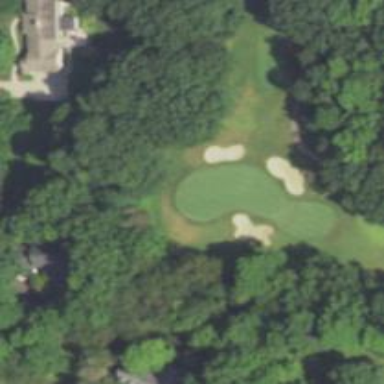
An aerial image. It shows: Golf hole.